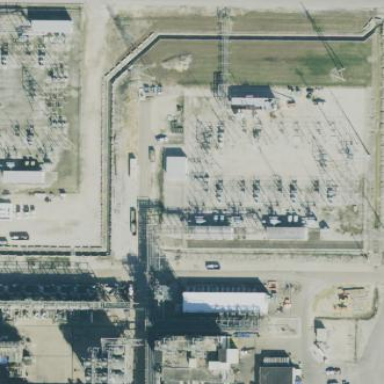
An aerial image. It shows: Power substation.